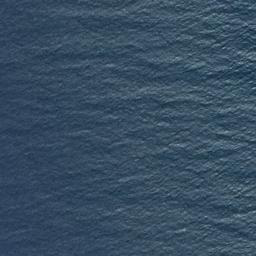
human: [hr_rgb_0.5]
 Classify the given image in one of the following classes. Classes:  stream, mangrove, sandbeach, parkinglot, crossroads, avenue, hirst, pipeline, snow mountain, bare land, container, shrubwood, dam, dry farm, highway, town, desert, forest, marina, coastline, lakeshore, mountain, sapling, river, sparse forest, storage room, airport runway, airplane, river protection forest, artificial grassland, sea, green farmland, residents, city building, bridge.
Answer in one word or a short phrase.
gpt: sea